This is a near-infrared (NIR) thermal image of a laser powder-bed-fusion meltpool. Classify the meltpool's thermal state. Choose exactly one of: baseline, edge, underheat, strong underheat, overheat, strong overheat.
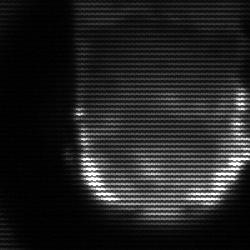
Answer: baseline